Field crop: maize
Growth stage: 2
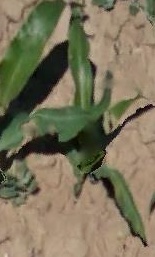
Species: maize